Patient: sex M, age 37
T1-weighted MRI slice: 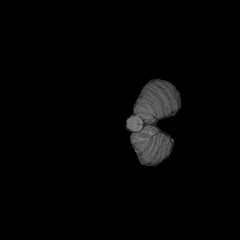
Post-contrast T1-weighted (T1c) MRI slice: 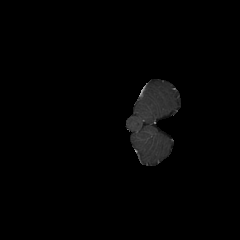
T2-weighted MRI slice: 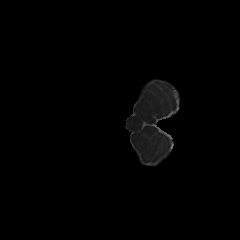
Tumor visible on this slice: no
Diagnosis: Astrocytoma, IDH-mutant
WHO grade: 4